Interaction volume radius: 10 \u00c5
Interaction volume height: 35 \u00c5
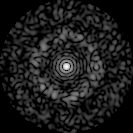
Disorder parameter: 0.8372